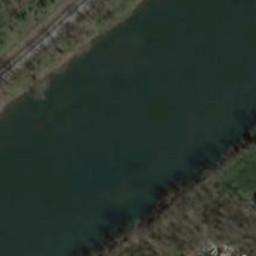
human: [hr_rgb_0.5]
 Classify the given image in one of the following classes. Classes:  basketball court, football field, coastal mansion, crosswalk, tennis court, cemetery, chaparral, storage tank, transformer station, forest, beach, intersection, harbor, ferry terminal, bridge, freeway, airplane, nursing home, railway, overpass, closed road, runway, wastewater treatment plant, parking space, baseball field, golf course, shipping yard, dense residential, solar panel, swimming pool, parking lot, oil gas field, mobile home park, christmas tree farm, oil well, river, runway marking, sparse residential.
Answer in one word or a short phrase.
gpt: river